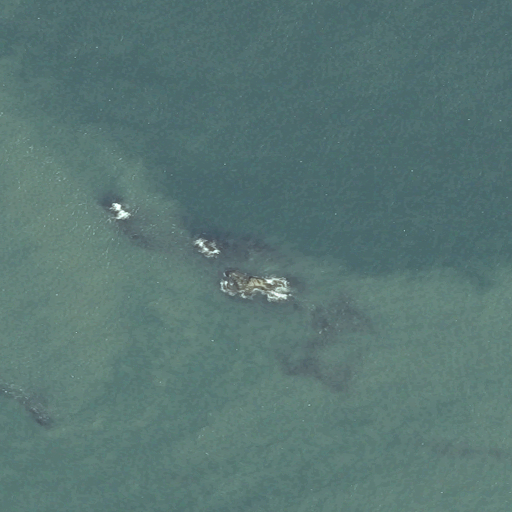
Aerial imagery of bar in Maine named Black Ledges containing only open water